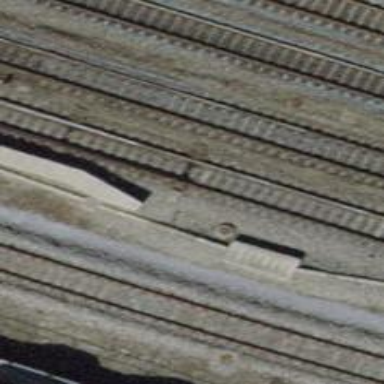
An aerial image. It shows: Single-track railway with electrified contact lines.